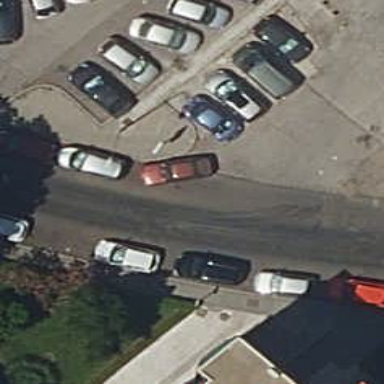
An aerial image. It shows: Road serving as parking aisle.